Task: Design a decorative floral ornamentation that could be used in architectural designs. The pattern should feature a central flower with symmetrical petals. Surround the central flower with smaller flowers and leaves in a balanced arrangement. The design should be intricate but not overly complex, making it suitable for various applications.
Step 873:
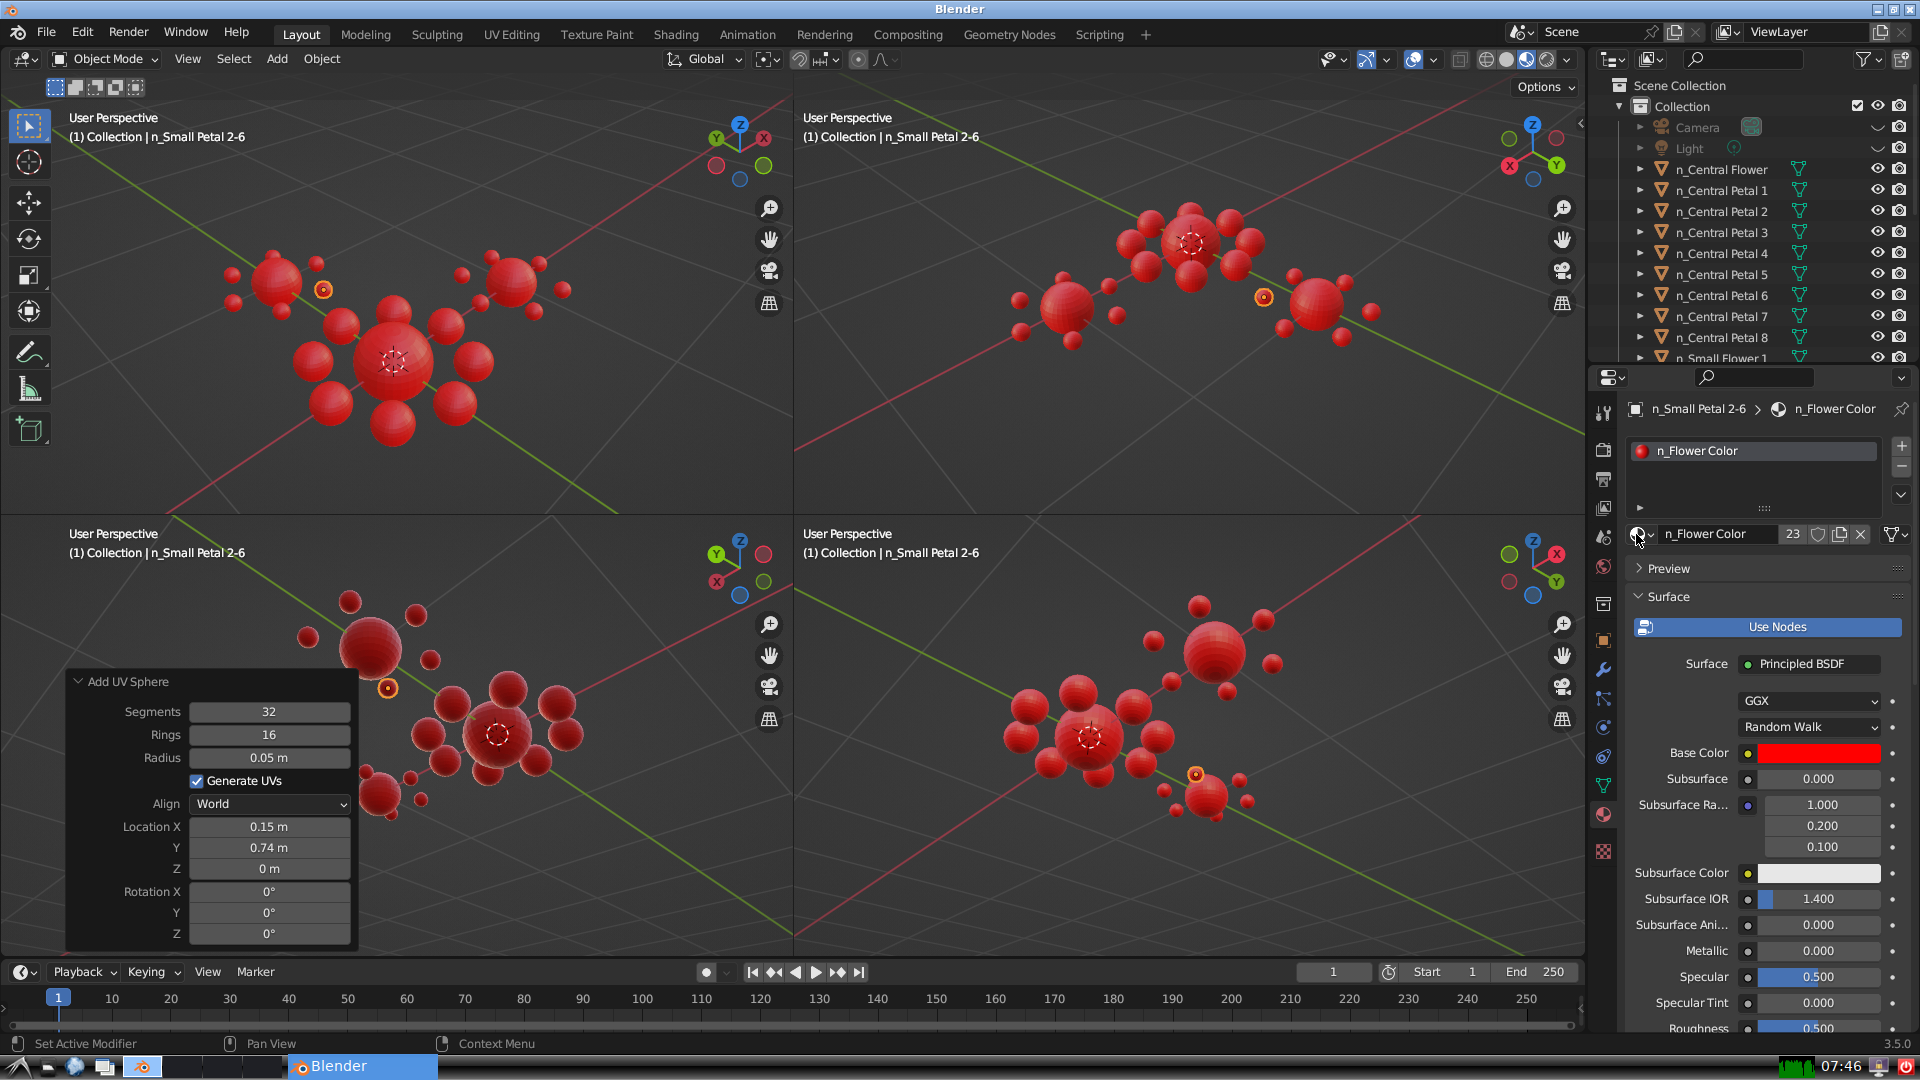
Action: {"mouse_move": [278, 58]}